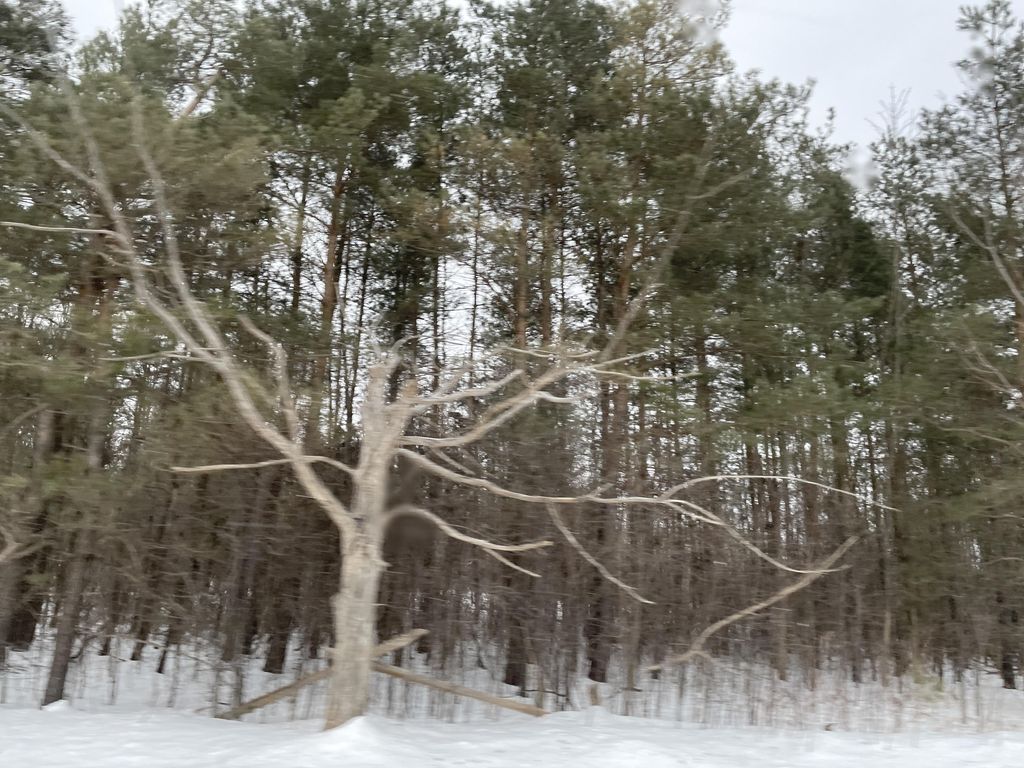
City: kitchener-waterloo